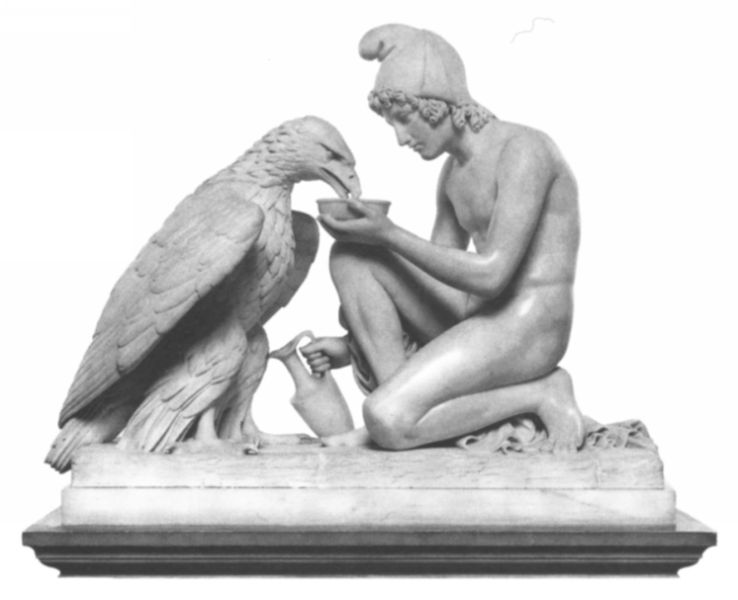
Titel: Ganymed tränkt den Adler Jupiter
Künstler: Bertel Thorvaldsen
Institution: Kopenhagen, Thorvaldsen Museum
Schlagwörter: adler, akt, mann, nackt, vogel, haar, hut, marmor, tuch, mütze, trinken, federn, schale, sockel, figur, futter, haare, locken, krug, skulptur, vase, glatt, junge, knie, füttern, knien, jüngling, nähe, zeus, griechisch, knieen, greifvogel, tränken, jakobiner, ganymed, mazedonien, steinbildhauerei, adler und jakobiner, staat und volk, volk füttert den staat